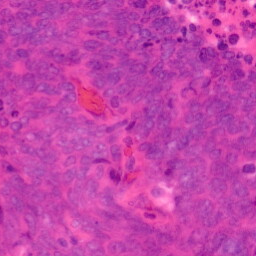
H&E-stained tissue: Colon